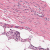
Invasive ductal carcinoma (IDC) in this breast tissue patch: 0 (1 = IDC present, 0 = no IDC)